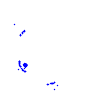
Particle: electron